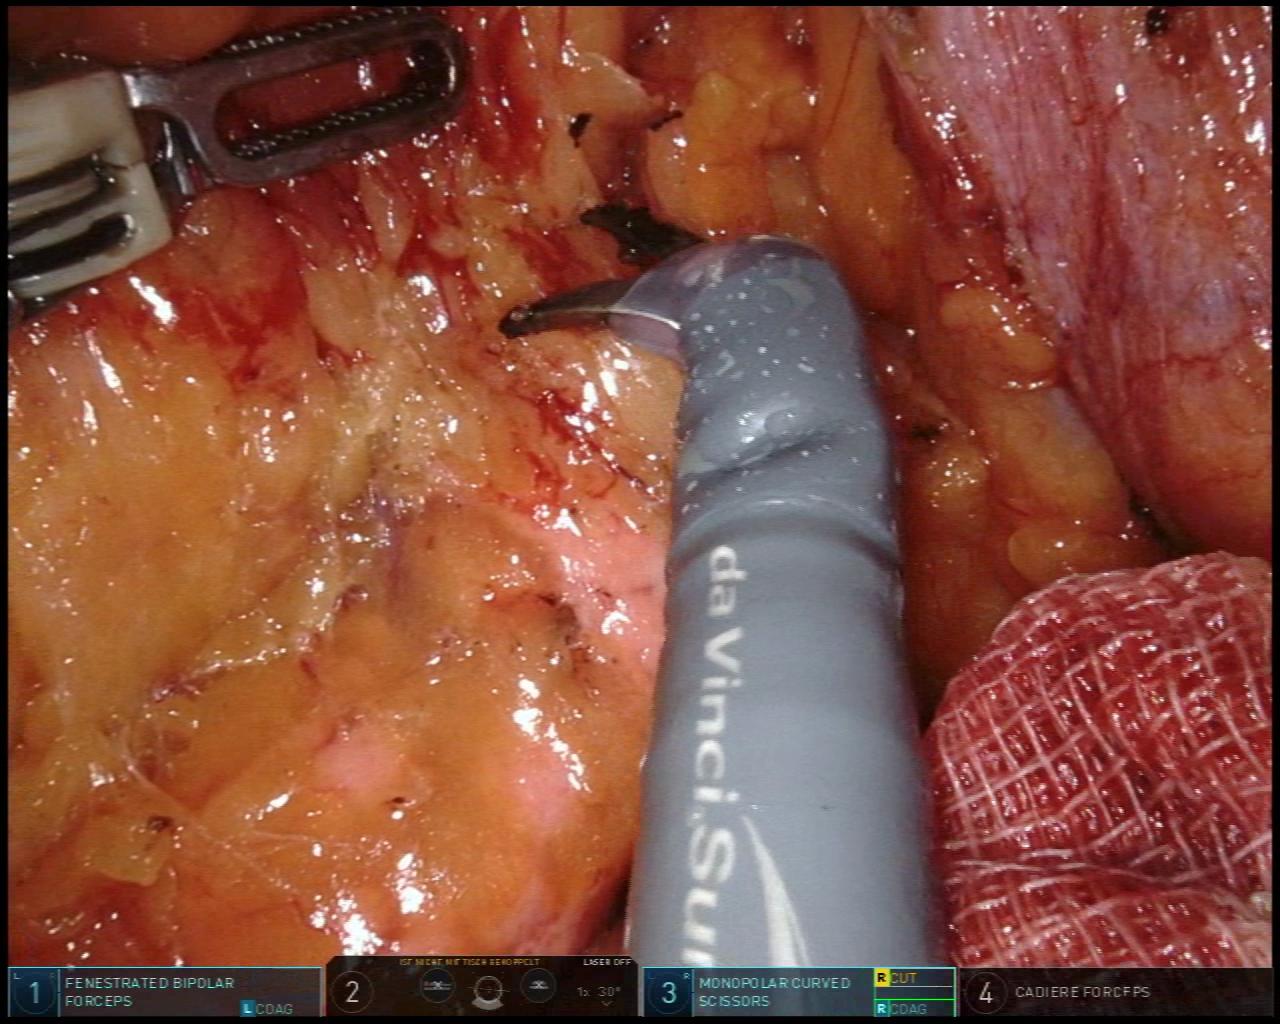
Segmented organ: pancreas
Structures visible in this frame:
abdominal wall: no
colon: no
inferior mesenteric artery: no
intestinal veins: no
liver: no
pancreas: yes
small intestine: no
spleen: no
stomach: no
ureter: no
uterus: no
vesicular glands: no